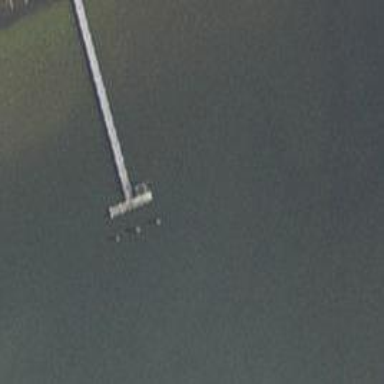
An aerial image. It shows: Man-made pier.